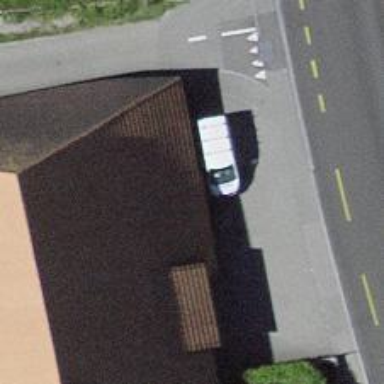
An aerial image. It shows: Convenience shop.